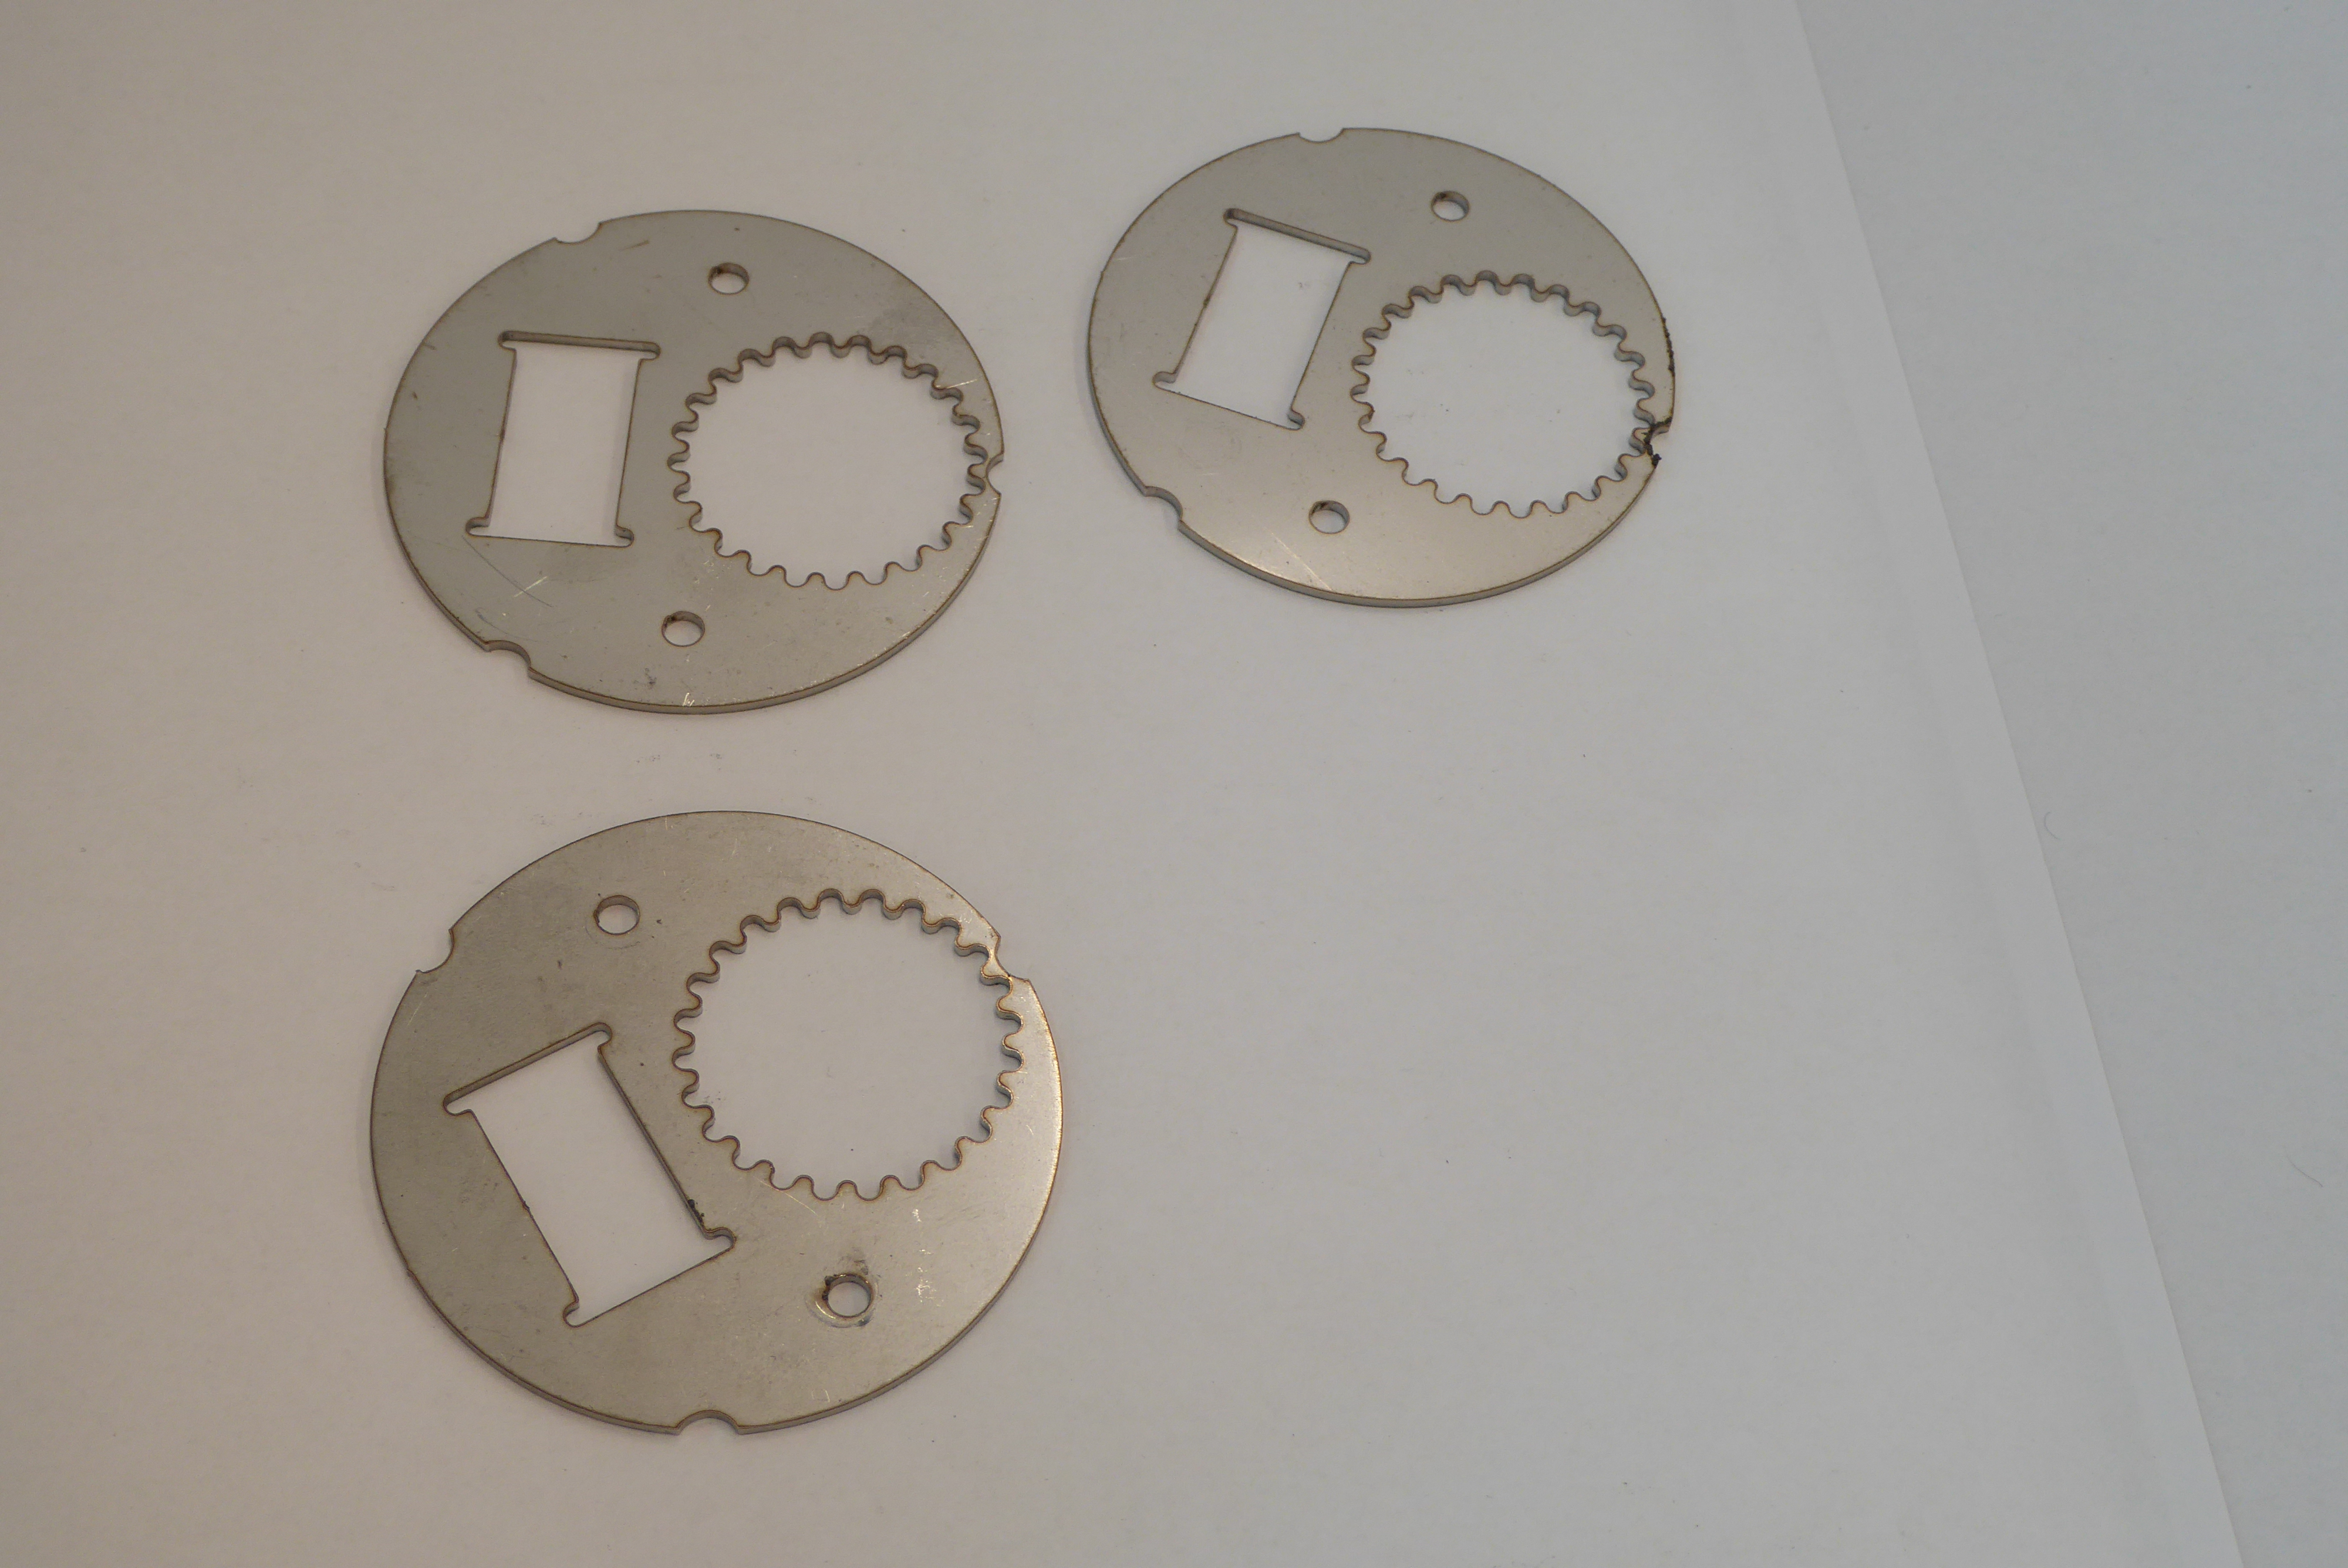
Label: Bottle Opener - Inlay